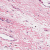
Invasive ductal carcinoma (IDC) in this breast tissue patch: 0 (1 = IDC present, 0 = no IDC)